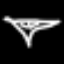
Label: diamond